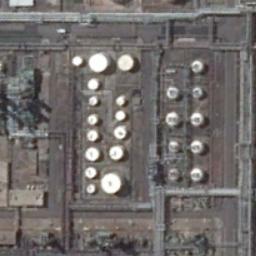
Label: storage tanks